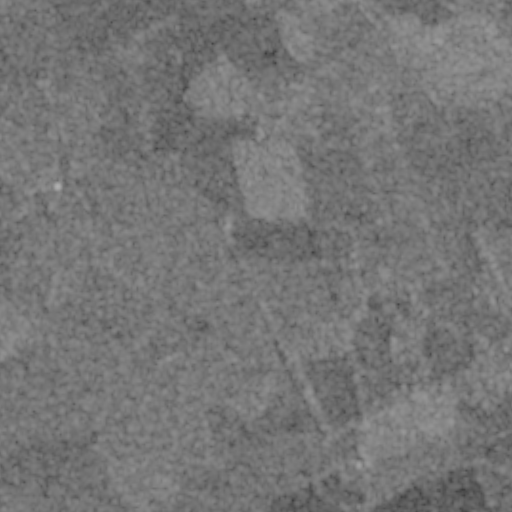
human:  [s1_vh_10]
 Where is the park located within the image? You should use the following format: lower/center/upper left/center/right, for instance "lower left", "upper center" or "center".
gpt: The park is located in the upper left of the image.
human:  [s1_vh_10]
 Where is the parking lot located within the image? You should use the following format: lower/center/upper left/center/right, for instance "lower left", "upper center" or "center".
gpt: The parking lot is located in the upper left of the image.
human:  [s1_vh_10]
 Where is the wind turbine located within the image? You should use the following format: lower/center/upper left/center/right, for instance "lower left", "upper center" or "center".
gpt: The wind turbine is located in the upper left of the image.
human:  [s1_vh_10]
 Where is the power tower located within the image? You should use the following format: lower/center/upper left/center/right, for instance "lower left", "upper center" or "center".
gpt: There is no power tower in the image.

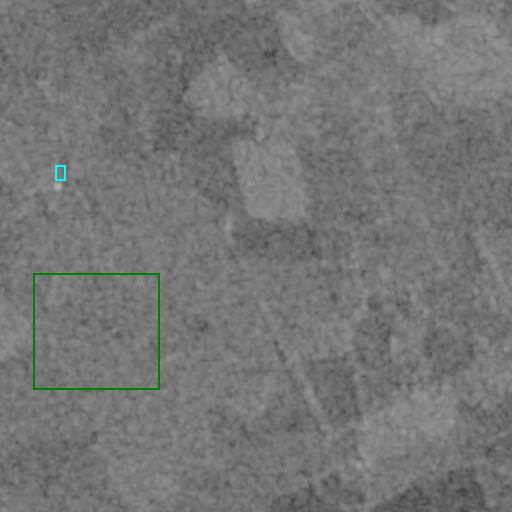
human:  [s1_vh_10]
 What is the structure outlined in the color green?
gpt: The structure outlined in green is a crop field.
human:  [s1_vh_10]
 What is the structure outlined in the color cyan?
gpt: The structure outlined in cyan is a park.
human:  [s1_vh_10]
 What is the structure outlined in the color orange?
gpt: There is no orange outline.